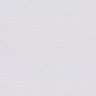
Metastatic tissue present: no